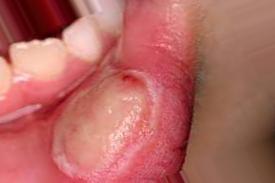
Condition: Mouth Ulcer